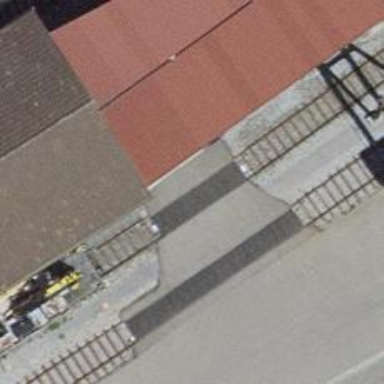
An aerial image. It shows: Single-track railway yard.